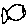
Label: fish